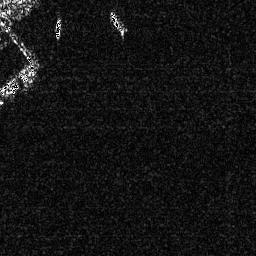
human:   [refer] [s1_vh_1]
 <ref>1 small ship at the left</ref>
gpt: <box>[[0, 31, 6, 37, 0]]</box>

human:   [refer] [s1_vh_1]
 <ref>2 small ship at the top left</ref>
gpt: <box>[[21, 5, 23, 15, 0]], [[8, 23, 15, 31, 0]]</box>